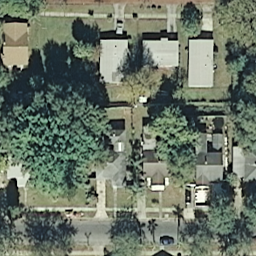
Label: residential